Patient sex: M
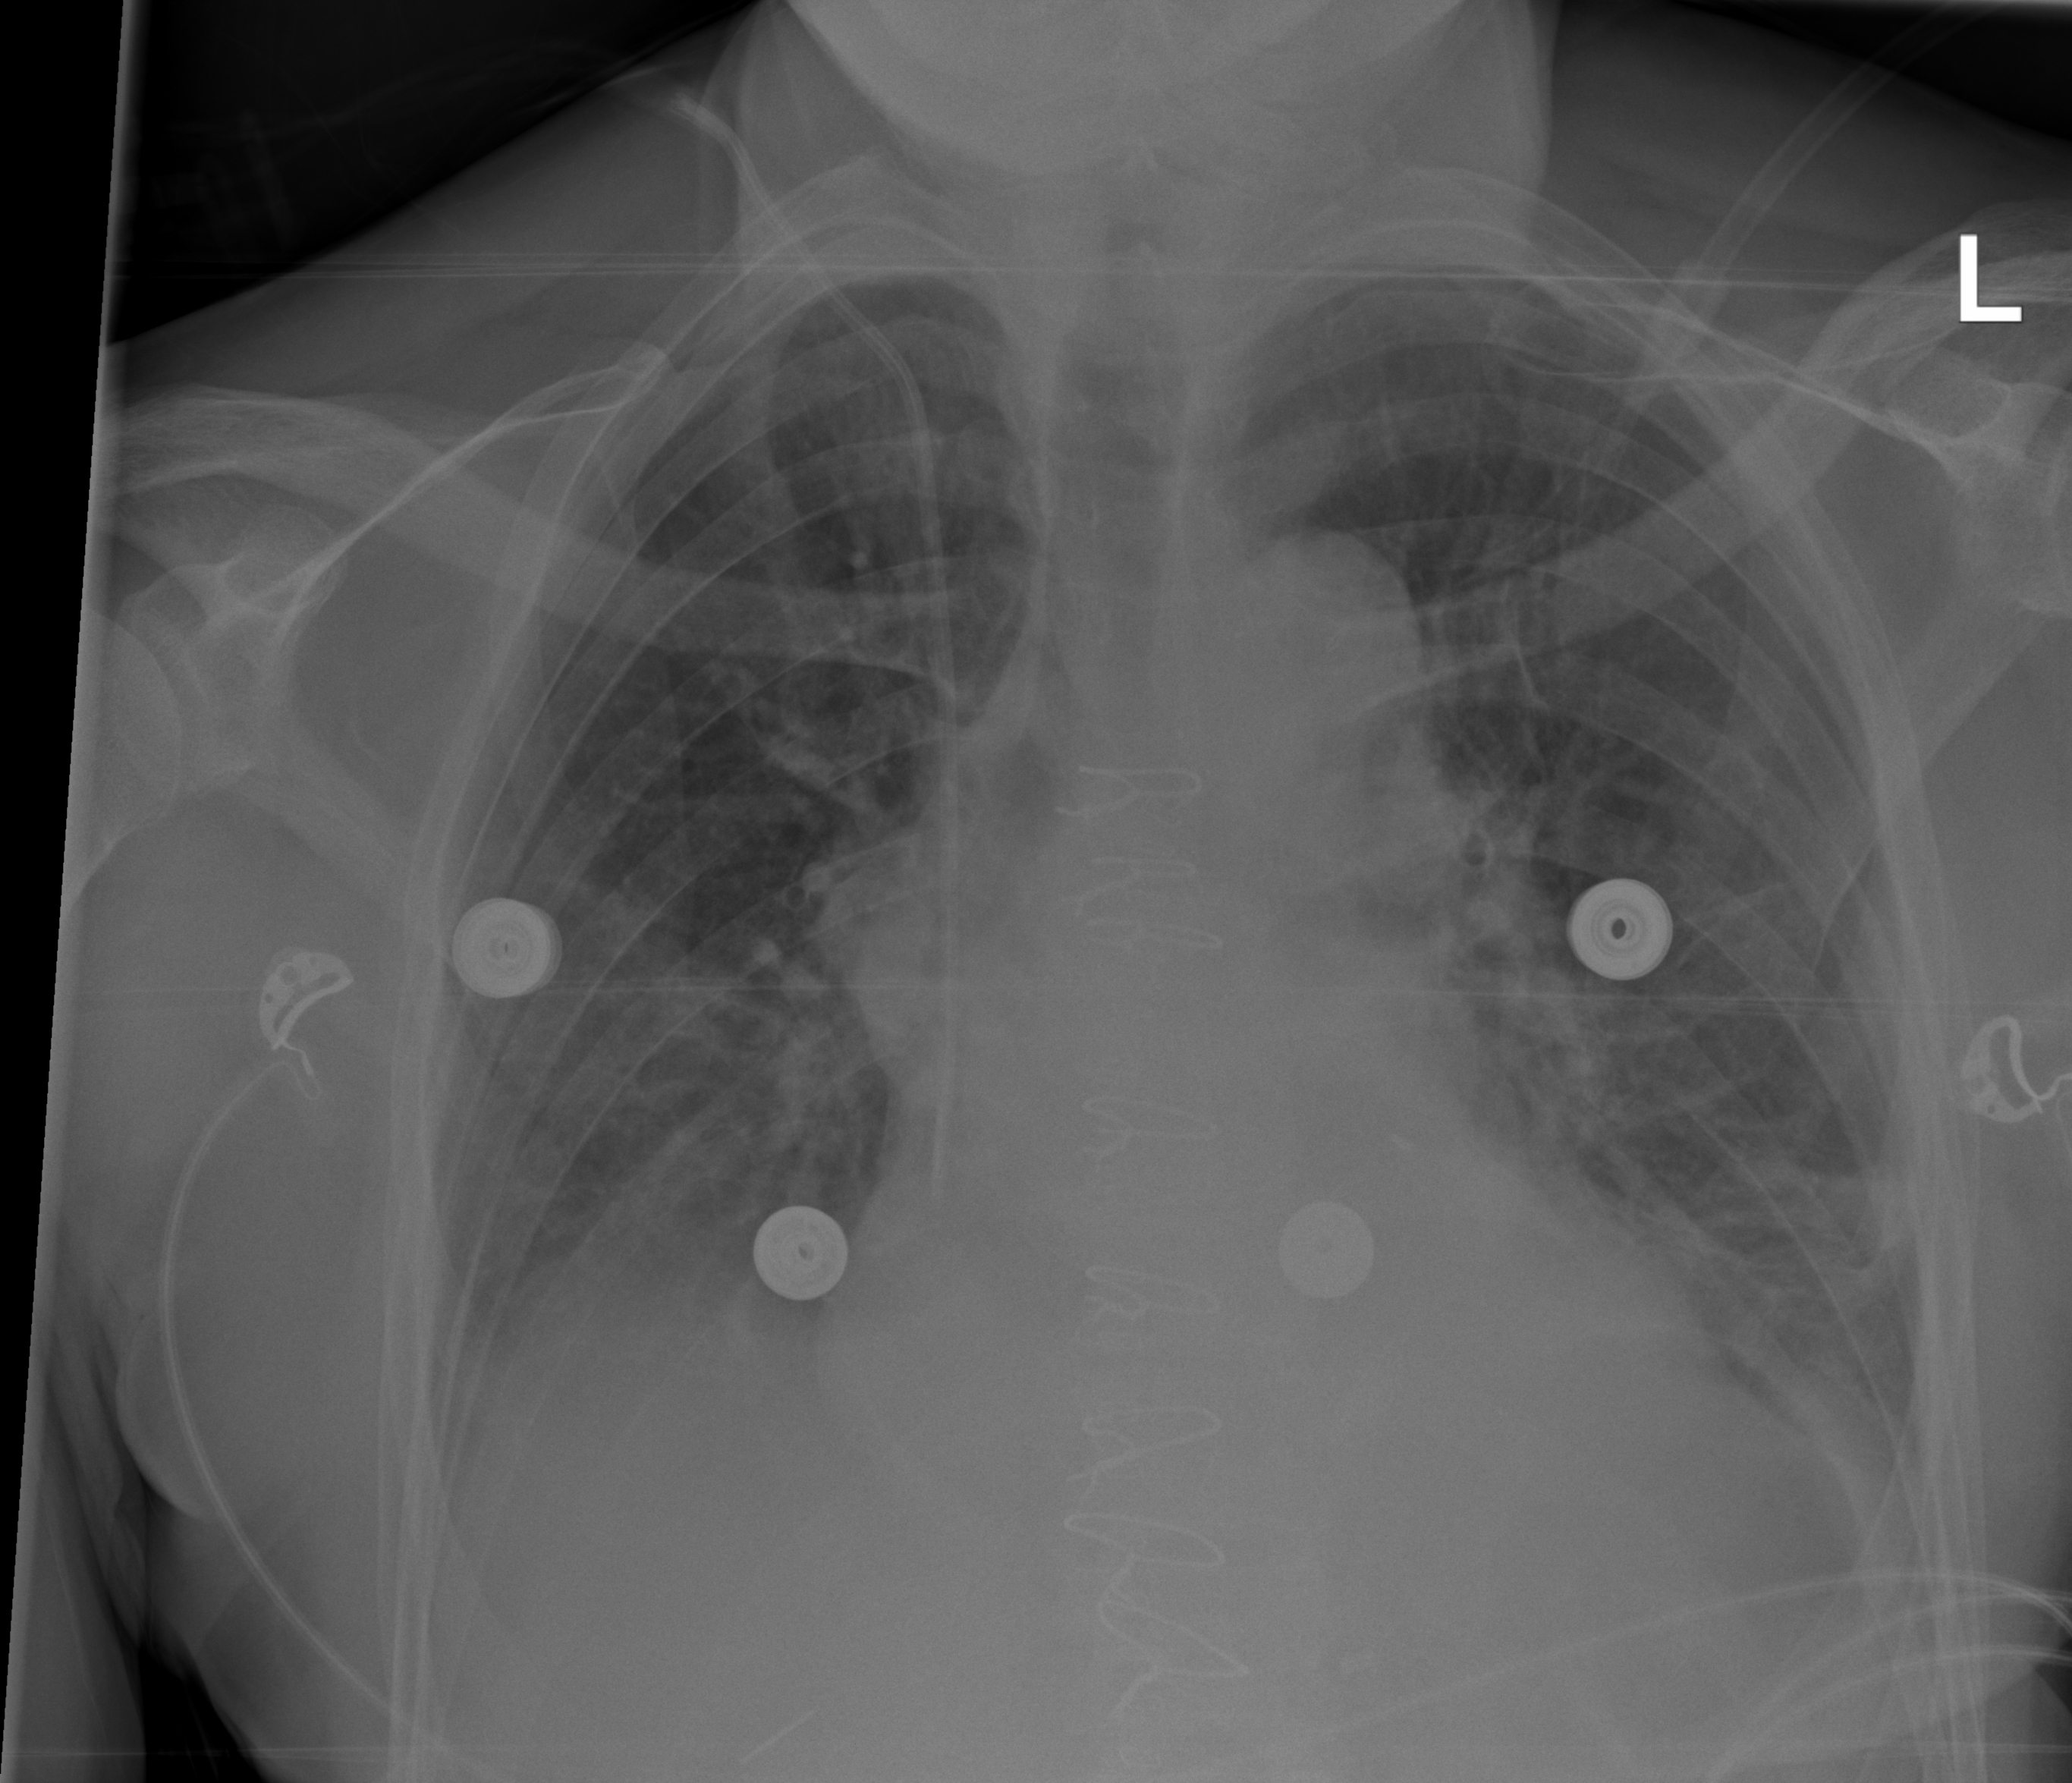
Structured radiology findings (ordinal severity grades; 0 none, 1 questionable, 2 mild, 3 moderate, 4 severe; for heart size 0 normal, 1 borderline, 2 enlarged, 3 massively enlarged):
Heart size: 2
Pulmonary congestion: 0
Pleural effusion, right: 2
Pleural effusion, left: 2
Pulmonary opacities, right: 0
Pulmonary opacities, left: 0
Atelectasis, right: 2
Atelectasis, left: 2